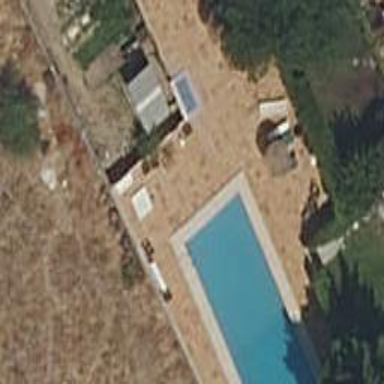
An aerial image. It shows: Swimming pool within leisure land area designed for swimming activities.